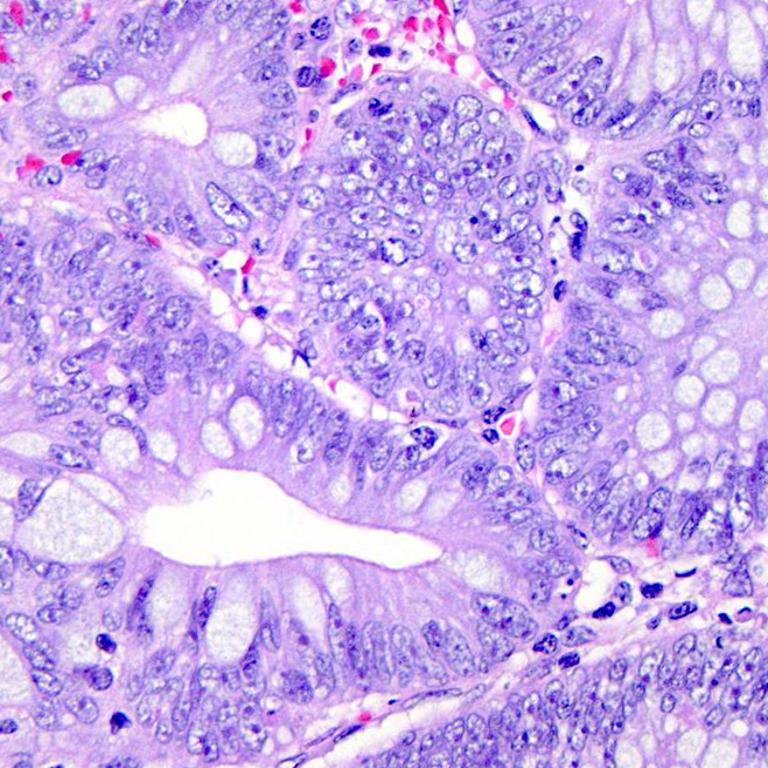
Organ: colon
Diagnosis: adenocarcinomas